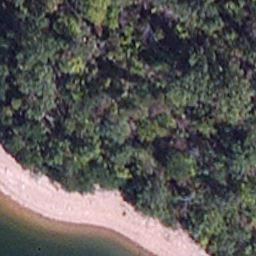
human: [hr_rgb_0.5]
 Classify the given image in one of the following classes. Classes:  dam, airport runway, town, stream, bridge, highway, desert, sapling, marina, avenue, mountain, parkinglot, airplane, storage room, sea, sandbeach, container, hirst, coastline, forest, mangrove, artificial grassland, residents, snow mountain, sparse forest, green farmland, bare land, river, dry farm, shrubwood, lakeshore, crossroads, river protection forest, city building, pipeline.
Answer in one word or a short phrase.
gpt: lakeshore